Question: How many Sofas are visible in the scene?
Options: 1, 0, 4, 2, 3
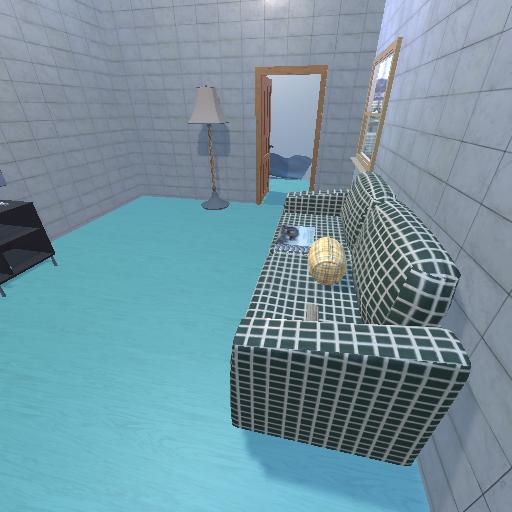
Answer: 1